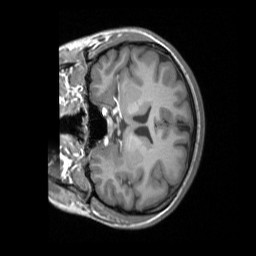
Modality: T1w
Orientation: coronal
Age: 23
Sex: female